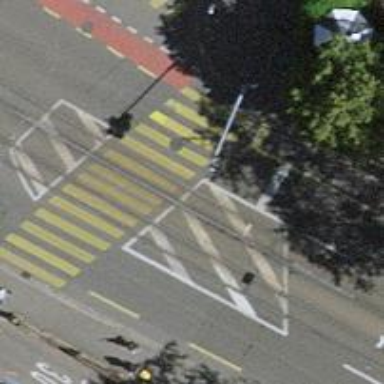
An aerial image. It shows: Road crossing with traffic signals.